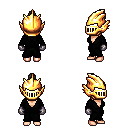
a pixel art fantasy rpg character, female body template, human, light skin, gray robe, teal pants, gray short topknot hairstyle, gold helm, metal gloves, four views (front, back, left, right), 2x2 character sprite sheet, small pixel art, hard edges, no anti-aliasing